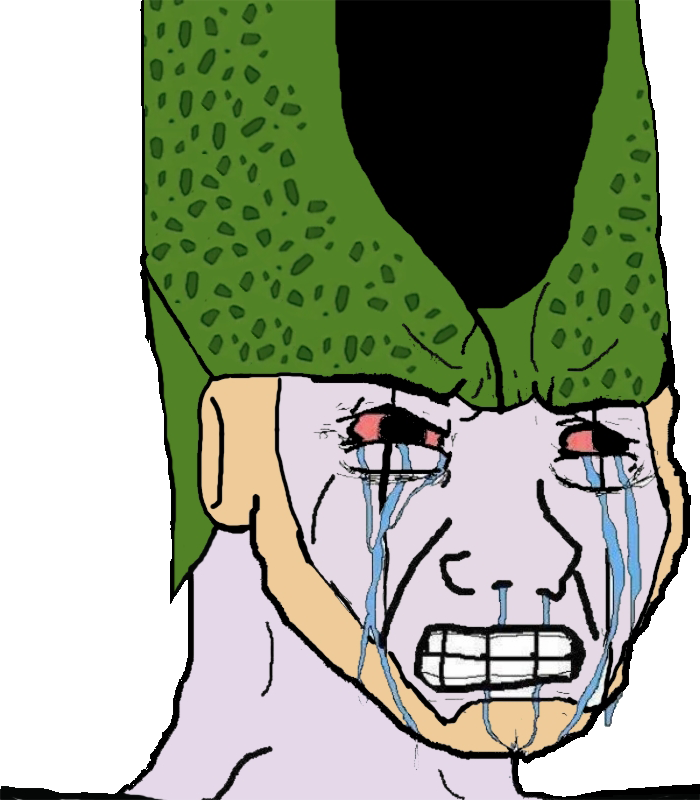
Label: 5_Crying_Wojak